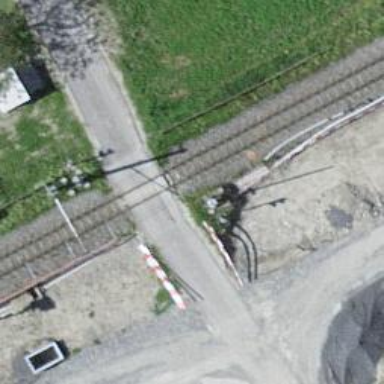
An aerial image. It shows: Level crossing with lights on the railway.